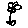
Label: flower